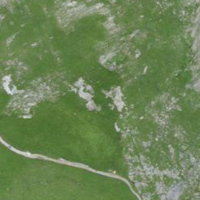
EUNIS habitat code: 26
Species observed at this site:
Pimpinella major
Campanula glomerata